Question: i'm trying to create a JLabel that has text aligned left and icon aligned right, i tried this code:
'''
_ip = new JLabel(ip);
_ip.setFont(boldFont);
_ip.setBounds(5, 0, 100, 50);
_ip.setIcon(images.ipBan);
_ip.setBorder(BorderFactory.createLineBorder(Color.black, 1));
_ip.setHorizontalTextPosition(SwingConstants.LEFT);
add(_ip);
'''
And this is what i get:

If i add
'''
_ip.setAlignmentX(JLabel.RIGHT_ALIGNMENT);
'''
Nothing happens, and if i add
'''
_ip.setHorizontalAlignment(JLabel.RIGHT);
'''
Icon is aligned right, but also text is aligned right, and i want it to align left
Is there a way to do it?
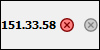
Answer: Alternatively, you can use a 'JPanel' with a suitable layout, as shown <URL>.